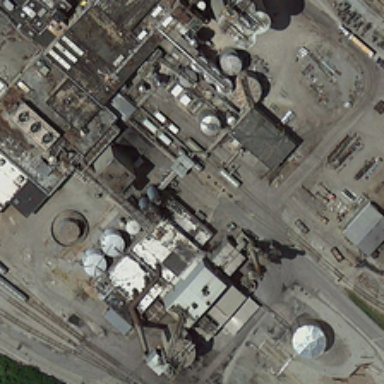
Some stadium tanks are in a factory .